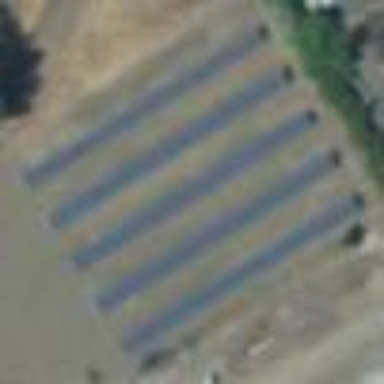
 consisting of solar photovoltaic panels."